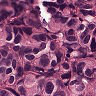
Metastatic tissue present: yes